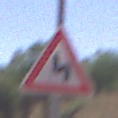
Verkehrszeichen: DoppelkurveZunaechstLinks
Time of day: Midday
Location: Outdoor (RoadRail)
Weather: Clear
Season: NotSpecified
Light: Natural